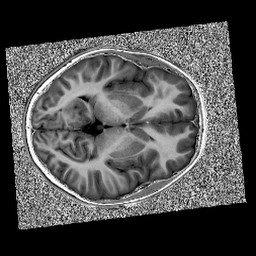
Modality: UNIT1
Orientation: axial
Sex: female
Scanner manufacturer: siemens
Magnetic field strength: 3 T
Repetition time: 5 s
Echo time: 0.00368 s